Field crop: maize
Growth stage: 1
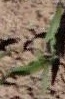
Species: maize